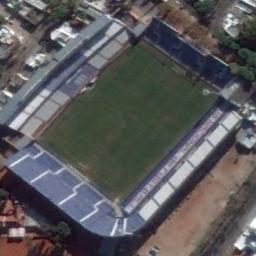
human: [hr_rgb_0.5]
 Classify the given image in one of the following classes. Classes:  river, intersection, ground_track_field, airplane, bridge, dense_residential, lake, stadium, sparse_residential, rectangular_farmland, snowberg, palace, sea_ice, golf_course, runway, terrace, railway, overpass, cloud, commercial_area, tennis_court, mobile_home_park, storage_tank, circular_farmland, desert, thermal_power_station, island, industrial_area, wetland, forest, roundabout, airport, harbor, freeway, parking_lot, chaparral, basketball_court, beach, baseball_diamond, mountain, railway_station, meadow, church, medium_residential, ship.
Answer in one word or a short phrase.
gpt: stadium